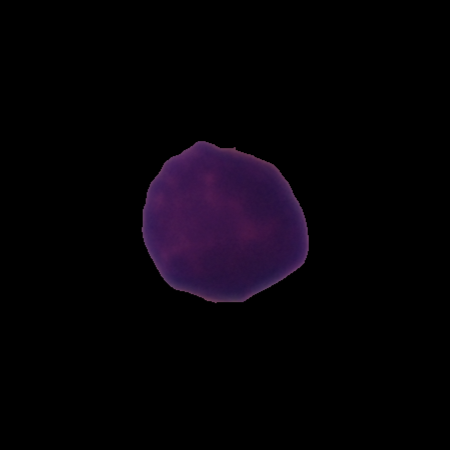
Label: healthy